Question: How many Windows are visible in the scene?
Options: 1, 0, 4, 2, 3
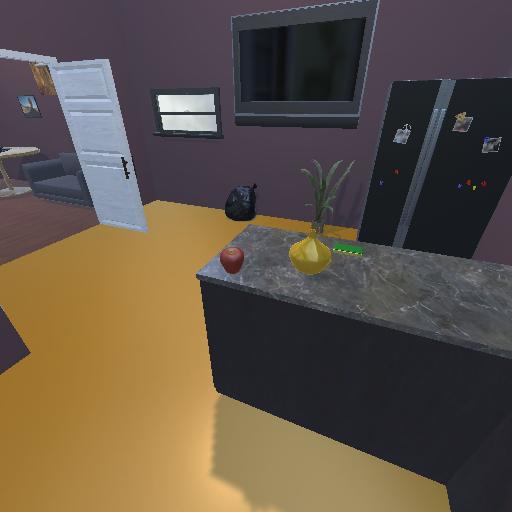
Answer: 1